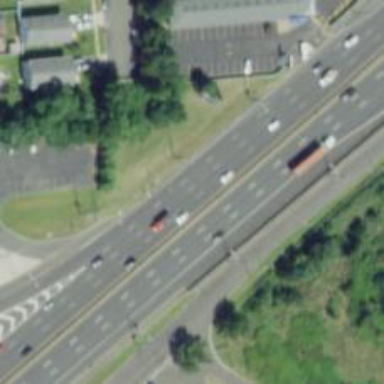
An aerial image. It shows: Motorway junction.